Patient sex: M
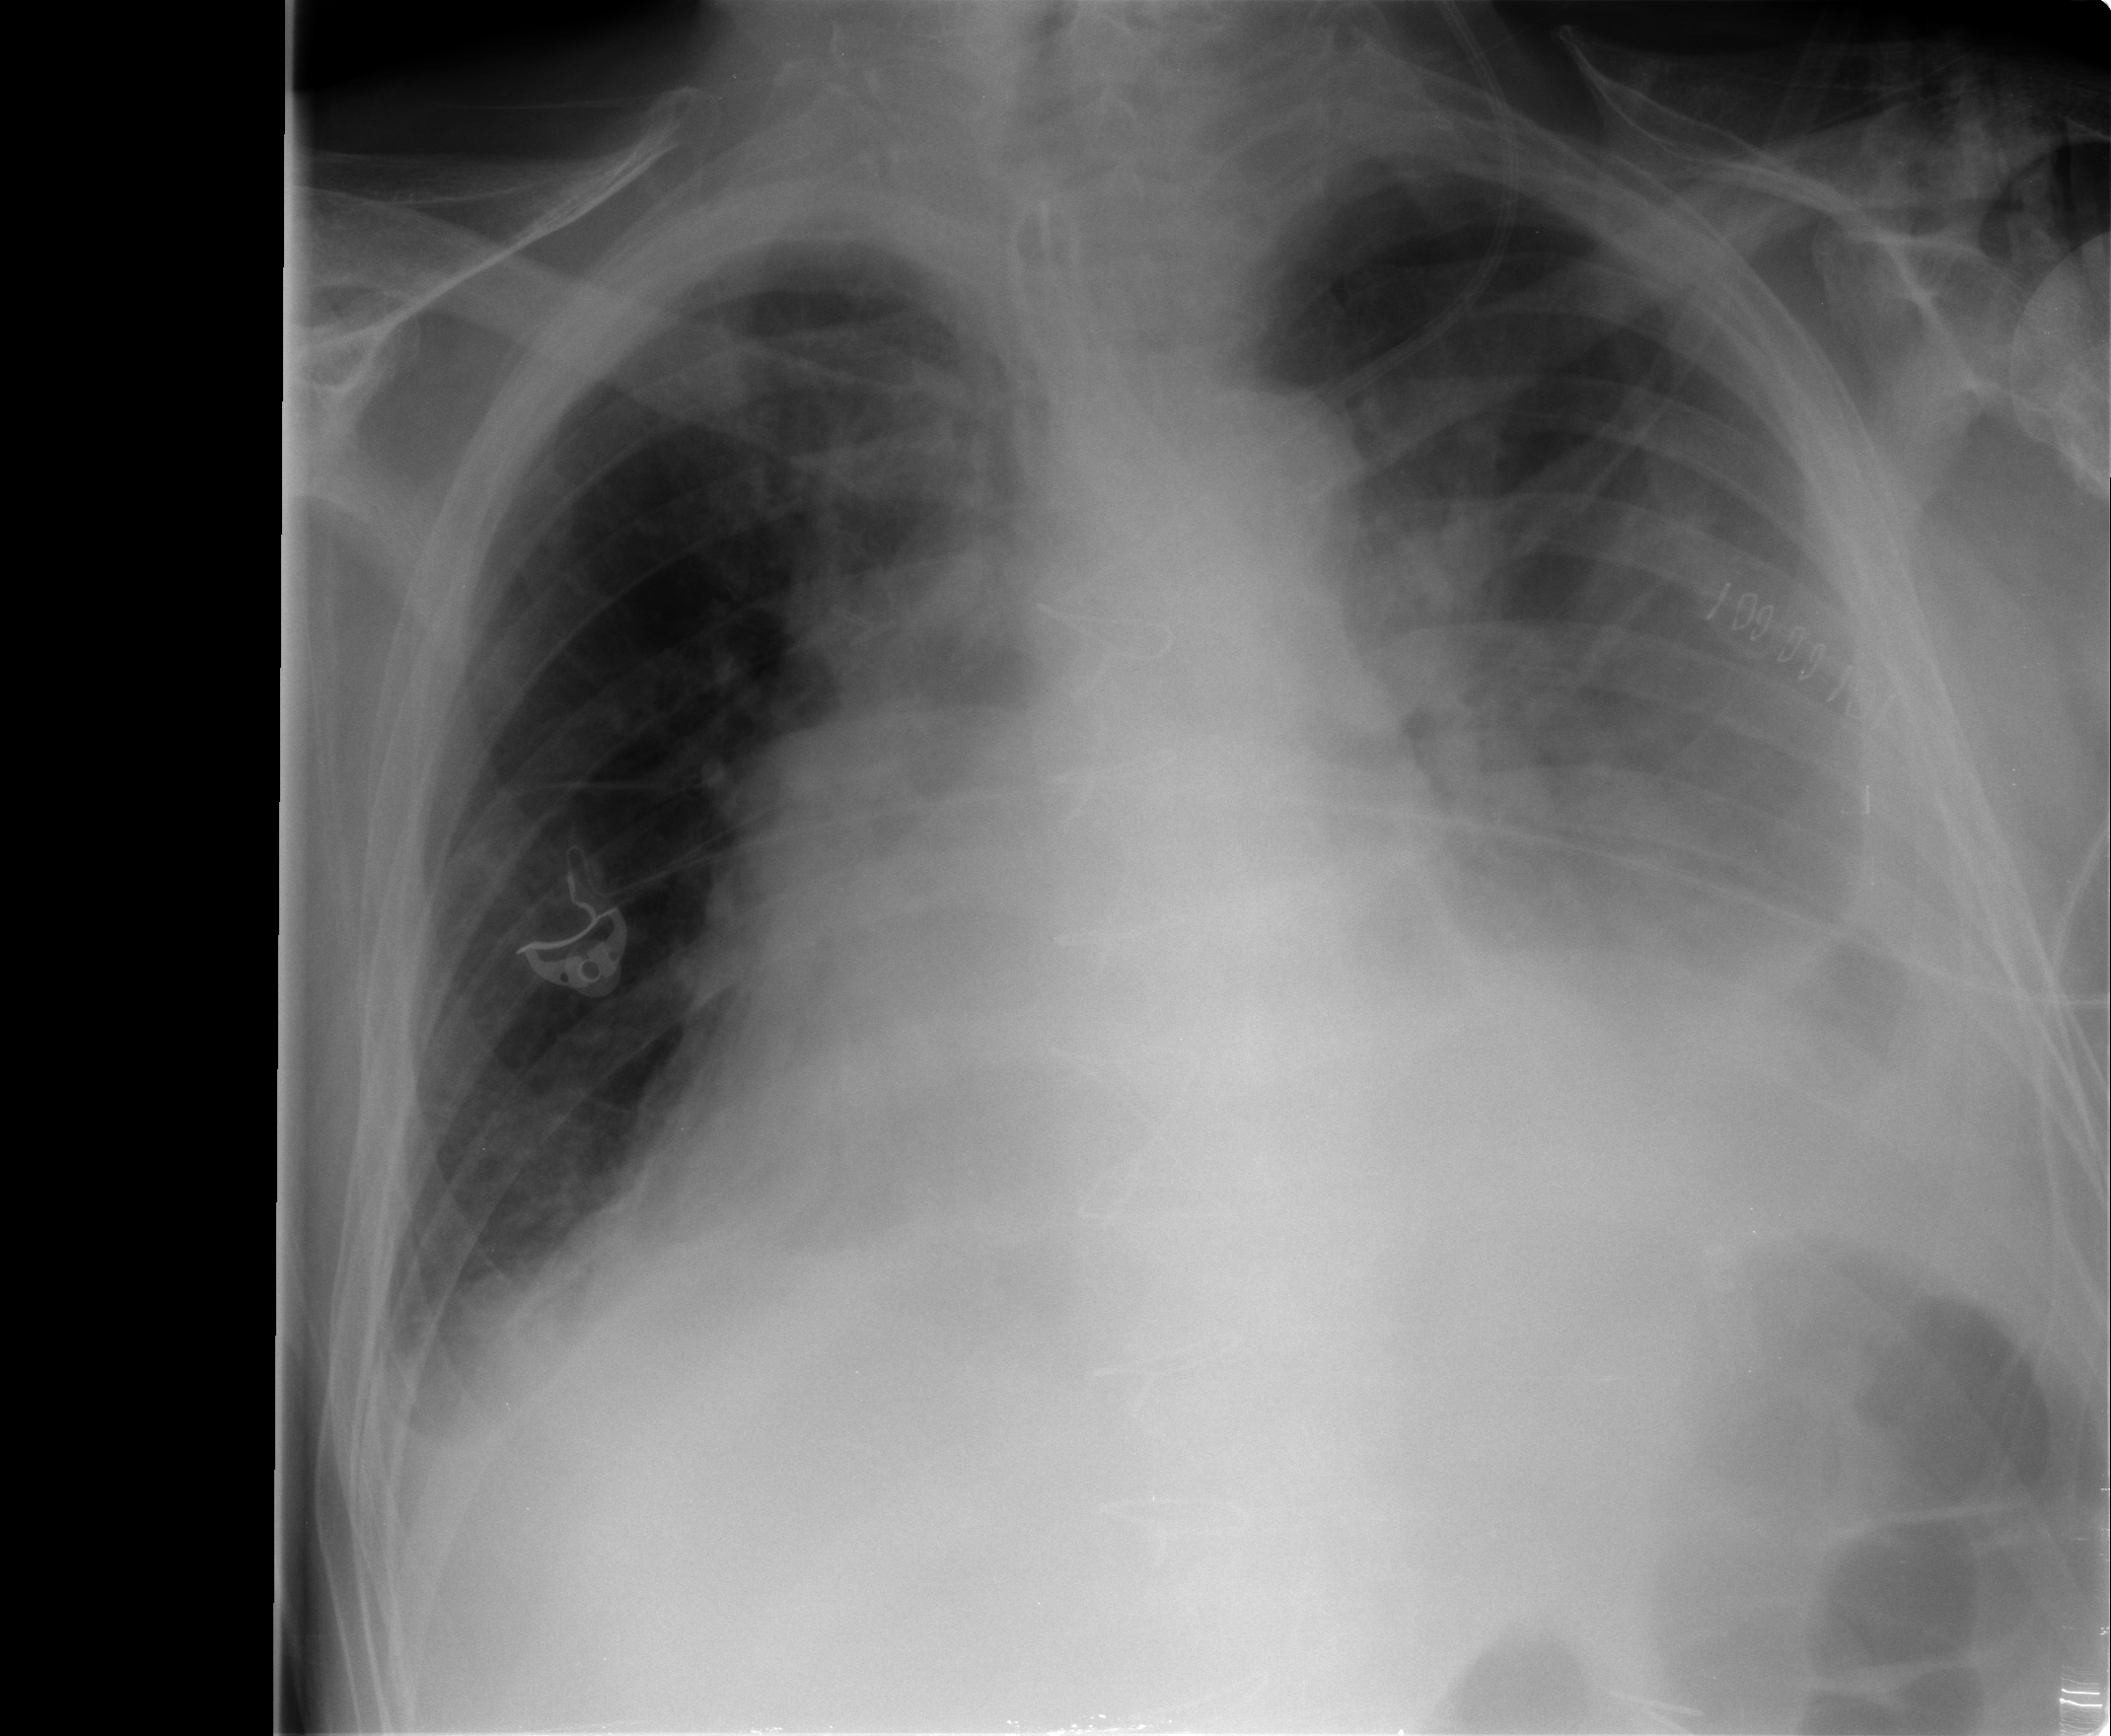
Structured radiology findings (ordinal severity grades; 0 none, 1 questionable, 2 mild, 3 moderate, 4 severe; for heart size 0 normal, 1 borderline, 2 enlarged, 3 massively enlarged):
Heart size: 3
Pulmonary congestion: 1
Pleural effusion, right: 1
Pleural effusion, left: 3
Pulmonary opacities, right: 0
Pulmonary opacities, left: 0
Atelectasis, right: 1
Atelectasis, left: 2